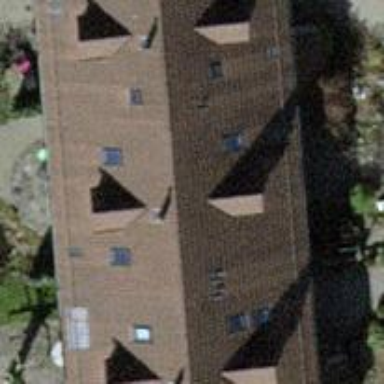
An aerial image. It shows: Terrace building with gabled roof.